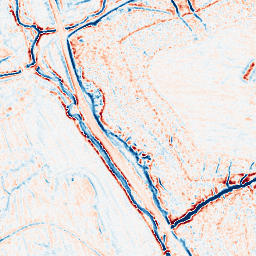
Category: edge_preserving
Decomposition family: bilateral
Decomposition parameters: d: 9
sigma_color: 100
sigma_space: 150
Upsampling method: regularized
Upsampling parameters: scale: 2
lambda_reg: 0.001
Upsampling scale: 2